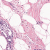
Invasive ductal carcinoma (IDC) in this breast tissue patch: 0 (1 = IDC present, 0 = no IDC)